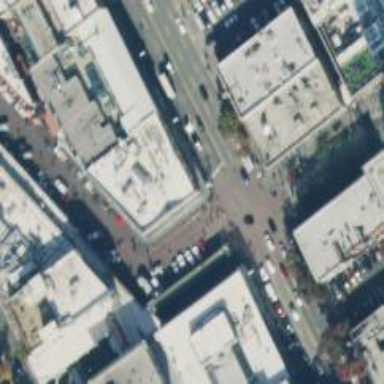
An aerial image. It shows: Living street with separate sidewalks.